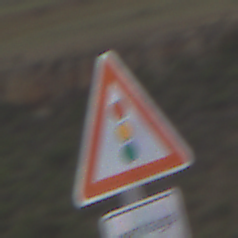
Verkehrszeichen: Lichtzeichenanlage
Zusatzzeichen unten: ZeitangabenMitBeschraenkungAufWochentage1
Umgebung: Outdoor, Nature
Tageszeit: Midday
Wetter: Overcast
Licht: Natural
Jahreszeit: NotSpecified
Kontrast: LowContrast